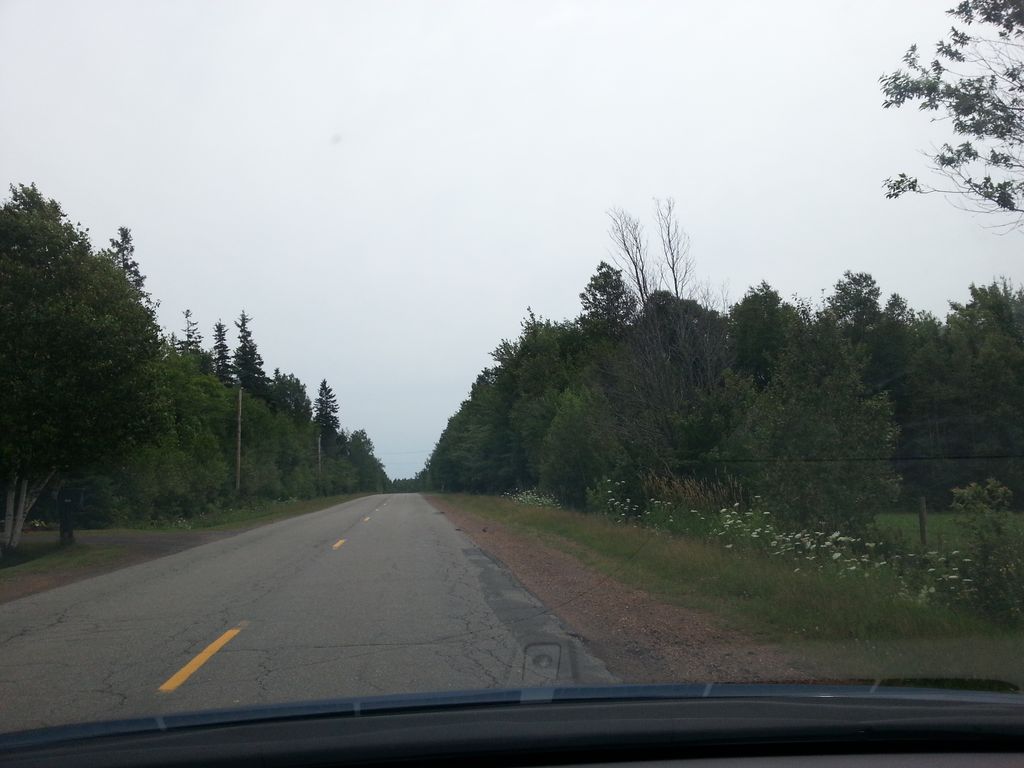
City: charlottetown